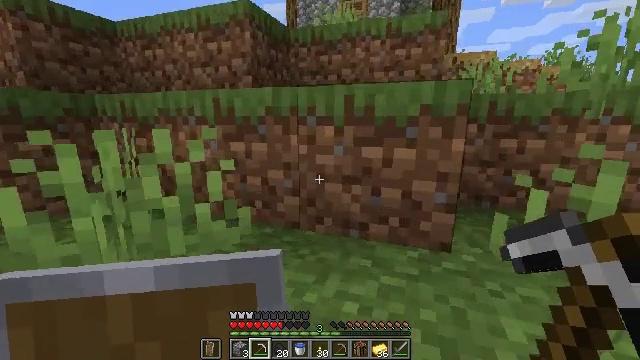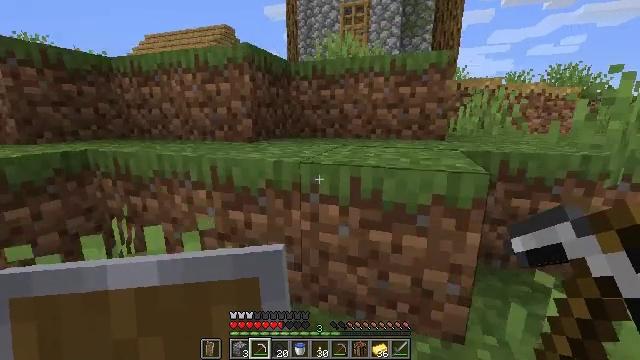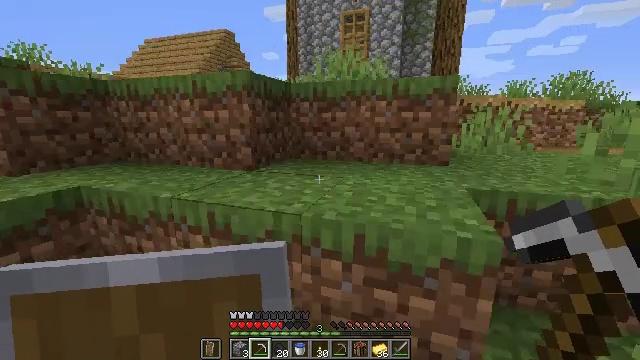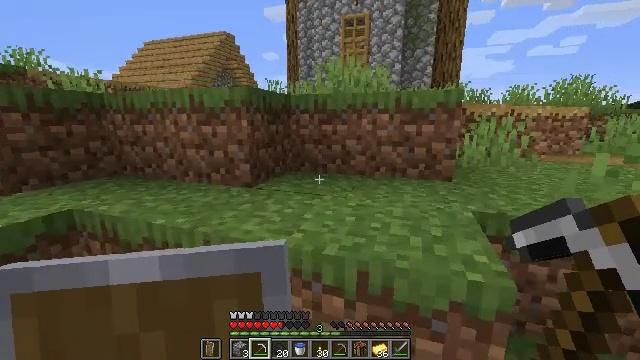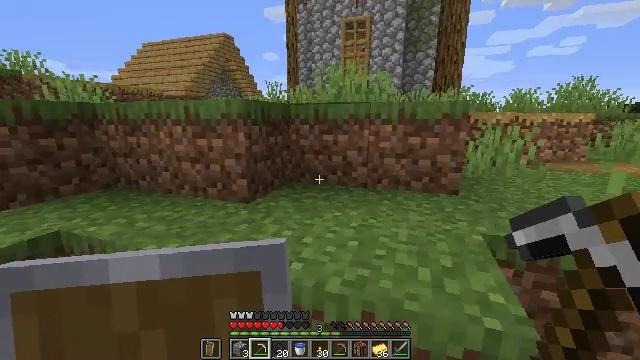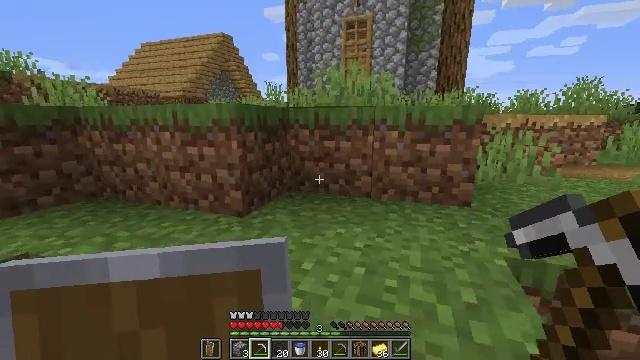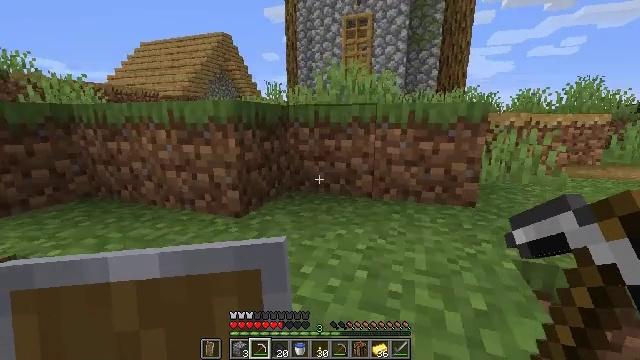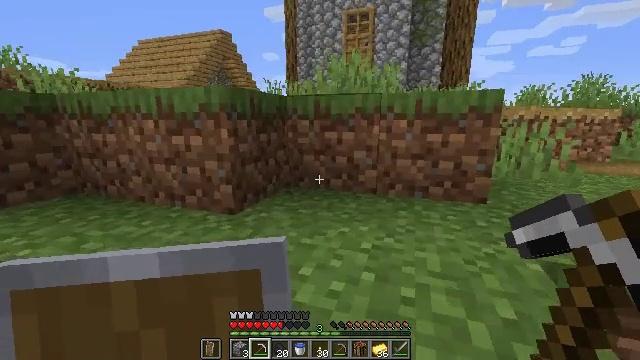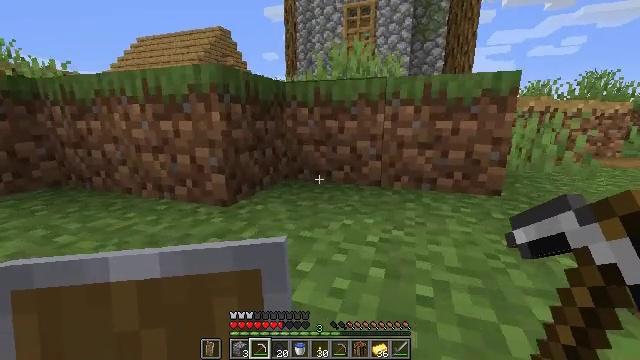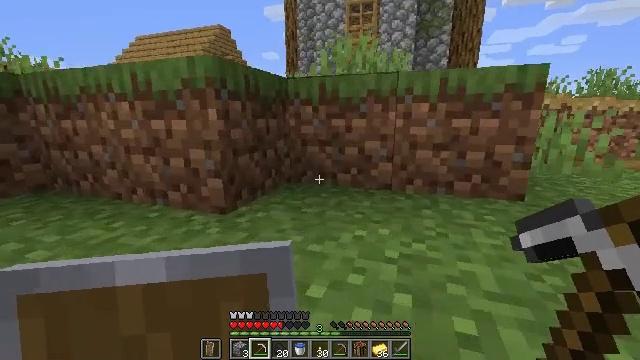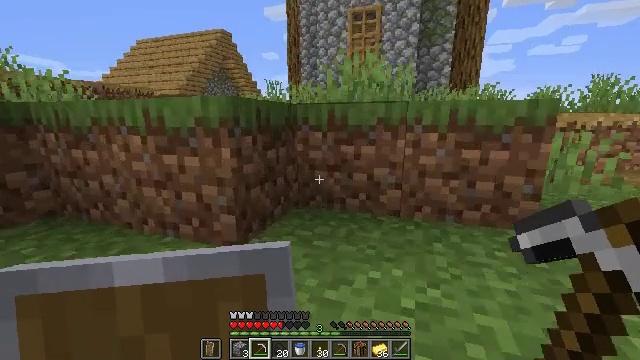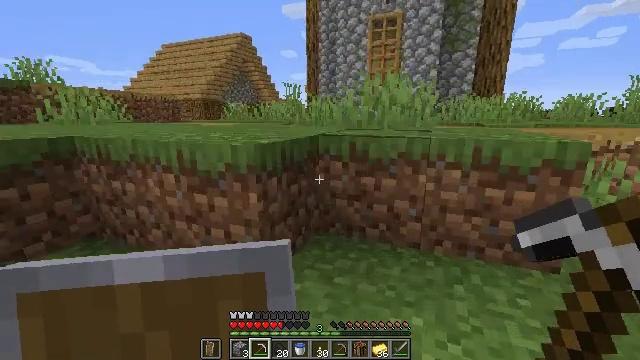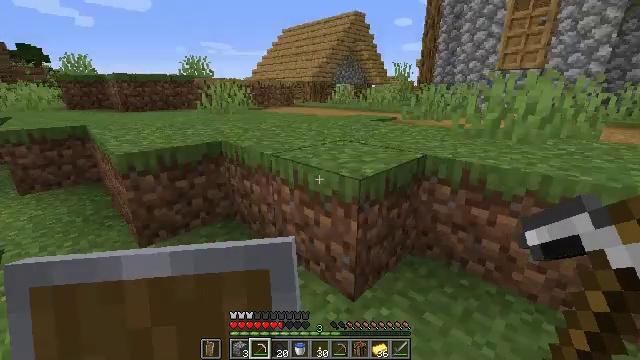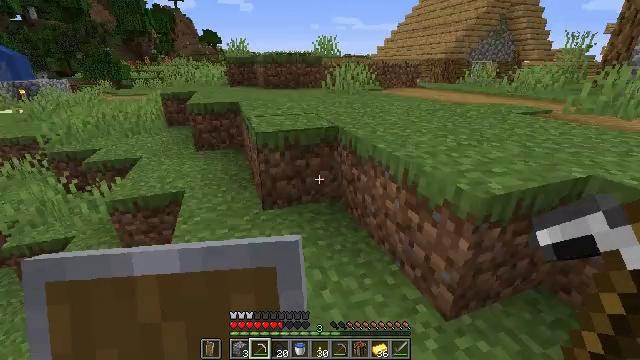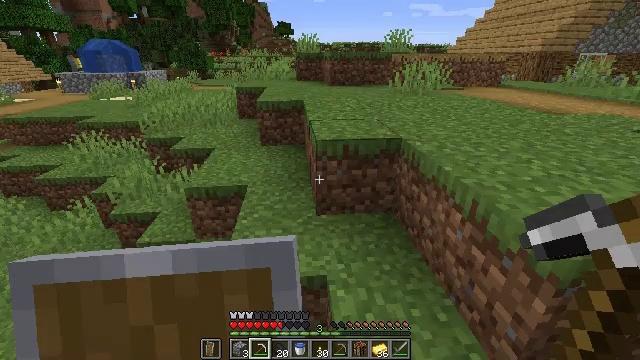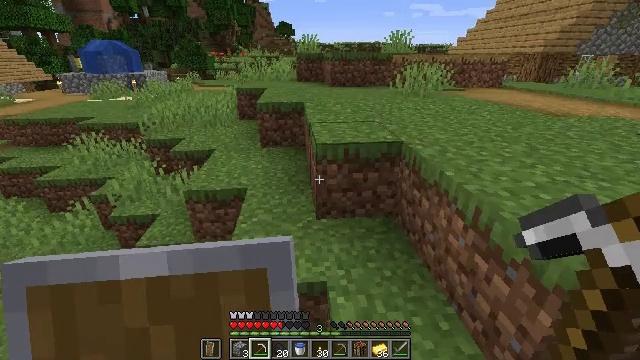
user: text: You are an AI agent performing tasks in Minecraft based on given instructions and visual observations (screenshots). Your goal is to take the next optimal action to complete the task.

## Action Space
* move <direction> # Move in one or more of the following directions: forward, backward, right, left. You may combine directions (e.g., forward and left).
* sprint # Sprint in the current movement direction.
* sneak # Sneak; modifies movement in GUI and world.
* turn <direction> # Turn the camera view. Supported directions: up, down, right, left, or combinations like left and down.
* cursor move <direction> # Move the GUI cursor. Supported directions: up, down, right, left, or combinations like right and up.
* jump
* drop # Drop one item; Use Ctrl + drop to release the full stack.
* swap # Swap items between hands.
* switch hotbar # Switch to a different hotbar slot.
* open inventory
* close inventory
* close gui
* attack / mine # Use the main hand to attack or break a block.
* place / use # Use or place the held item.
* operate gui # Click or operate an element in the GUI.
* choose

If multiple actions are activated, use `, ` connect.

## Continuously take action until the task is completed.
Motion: motion action
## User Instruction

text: Make golden leggings using gold ingots.
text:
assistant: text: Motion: move forward, jump
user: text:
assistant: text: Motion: move forward, jump
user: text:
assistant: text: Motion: move forward, jump
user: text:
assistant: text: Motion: move forward, jump
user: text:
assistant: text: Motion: move forward, jump
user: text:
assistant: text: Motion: move forward, jump
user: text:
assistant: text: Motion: move forward, jump
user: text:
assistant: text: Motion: move forward, jump
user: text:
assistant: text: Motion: move forward, jump
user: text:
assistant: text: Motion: move forward, jump
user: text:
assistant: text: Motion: move forward, turn left, jump
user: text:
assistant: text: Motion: move forward, turn left and down, jump
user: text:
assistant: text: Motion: move forward, turn left and down, jump
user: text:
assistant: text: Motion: move forward, turn left and down, jump
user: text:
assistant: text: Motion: move forward, jump
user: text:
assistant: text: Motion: move forward, jump
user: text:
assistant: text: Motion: move forward, jump
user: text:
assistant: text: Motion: move forward, jump
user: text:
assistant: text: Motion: move forward, jump
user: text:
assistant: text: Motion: move forward, jump
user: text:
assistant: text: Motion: move forward, jump
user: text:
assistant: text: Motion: turn right, jump
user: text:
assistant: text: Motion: turn right and up, jump
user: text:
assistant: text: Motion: turn right and up, jump
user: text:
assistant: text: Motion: turn right and up, jump
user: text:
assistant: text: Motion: turn right, jump
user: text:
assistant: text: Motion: jump
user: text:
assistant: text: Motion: jump
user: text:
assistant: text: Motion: jump
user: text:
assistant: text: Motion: jump